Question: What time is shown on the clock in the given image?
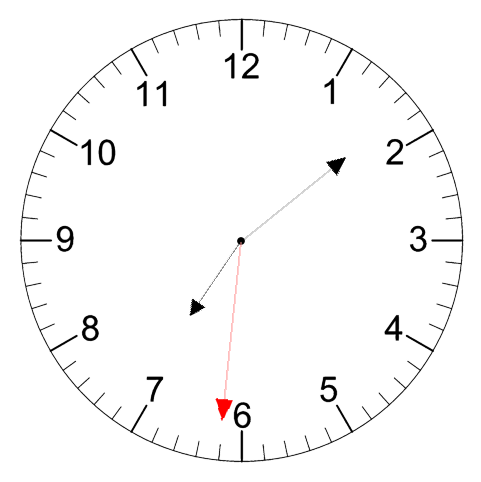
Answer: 07:08:31